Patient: sex F, age 31
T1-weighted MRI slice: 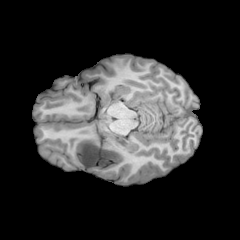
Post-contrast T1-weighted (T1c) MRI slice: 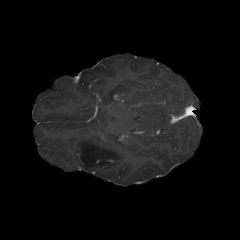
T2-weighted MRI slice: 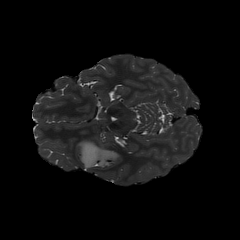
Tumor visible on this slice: yes
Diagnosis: Astrocytoma, IDH-mutant
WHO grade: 2